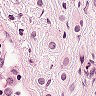
Metastatic tissue present: yes